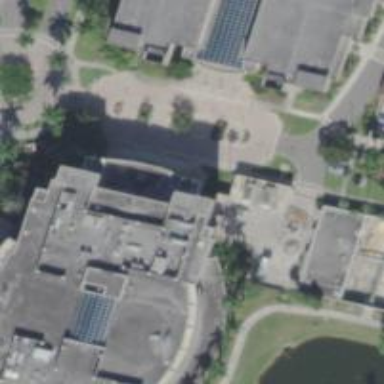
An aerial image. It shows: University building.